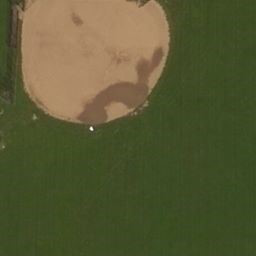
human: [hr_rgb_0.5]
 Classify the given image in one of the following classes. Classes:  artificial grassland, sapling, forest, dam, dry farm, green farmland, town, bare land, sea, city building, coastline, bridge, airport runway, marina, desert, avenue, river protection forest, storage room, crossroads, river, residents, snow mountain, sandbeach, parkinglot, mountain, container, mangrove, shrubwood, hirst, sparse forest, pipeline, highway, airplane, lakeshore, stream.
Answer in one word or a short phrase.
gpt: artificial grassland